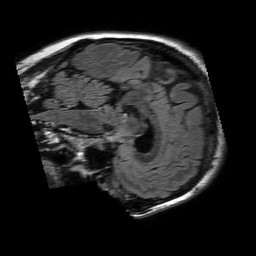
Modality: FLAIR
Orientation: sagittal
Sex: male
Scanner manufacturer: philips
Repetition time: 11 s
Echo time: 0.125 s